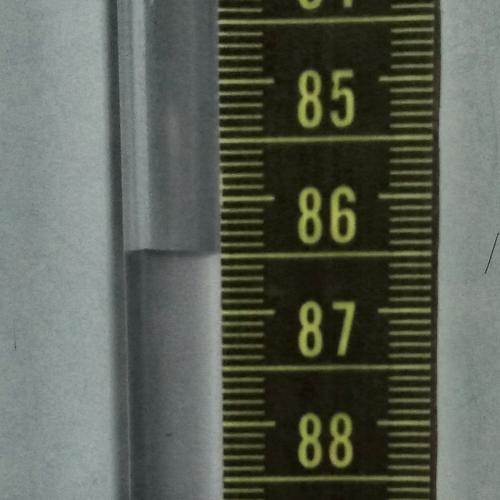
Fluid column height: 86.5 cm